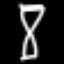
Label: hourglass